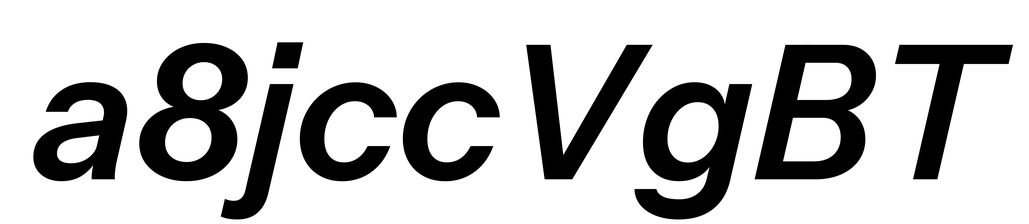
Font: InstrumentSans-Italic_SemiBold_Italic